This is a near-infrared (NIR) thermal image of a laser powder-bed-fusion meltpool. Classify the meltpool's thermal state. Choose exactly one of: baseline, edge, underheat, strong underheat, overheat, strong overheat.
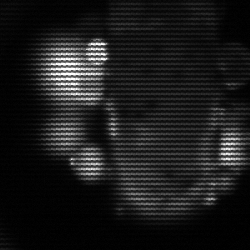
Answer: strong underheat